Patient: sex M, age 50
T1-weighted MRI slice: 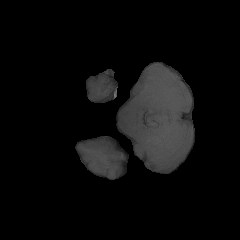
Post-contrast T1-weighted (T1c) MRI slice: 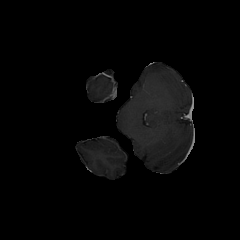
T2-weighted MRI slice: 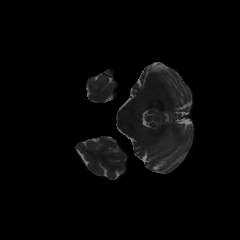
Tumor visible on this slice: no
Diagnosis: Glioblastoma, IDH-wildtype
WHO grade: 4